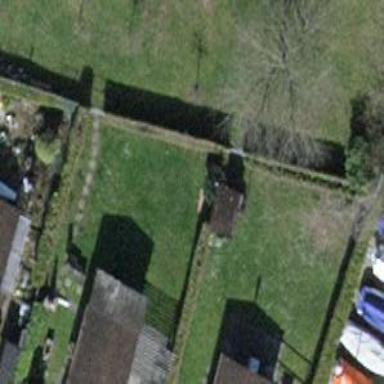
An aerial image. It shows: Hedge barrier.